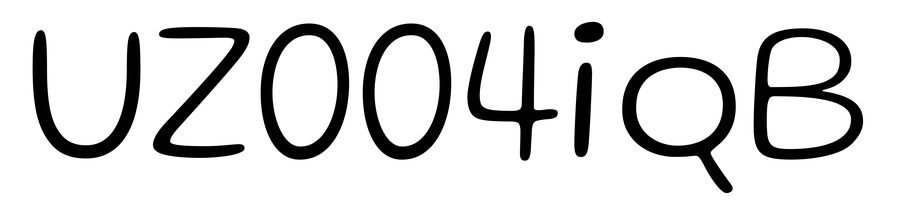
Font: Gluten_ExtraLight